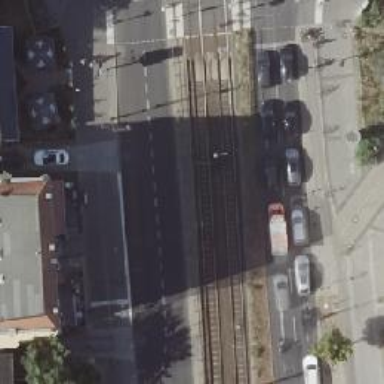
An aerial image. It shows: Tunnel with electrified rail tracks running at the top.